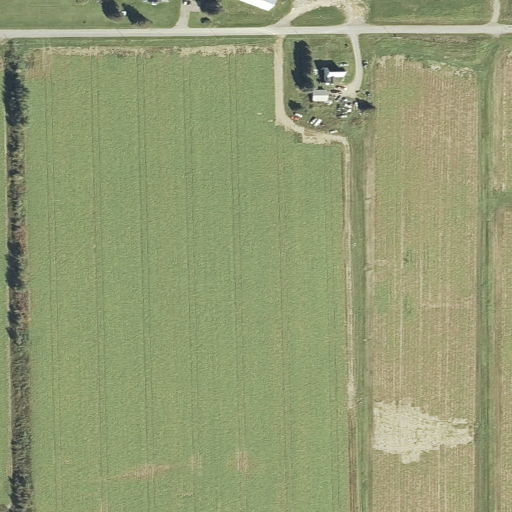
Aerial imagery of mountain in Maine named Kennison Hill containing cultivated crops, low intensity development, open development, and medium intensity development